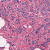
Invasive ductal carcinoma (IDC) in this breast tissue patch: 1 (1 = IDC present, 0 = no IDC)